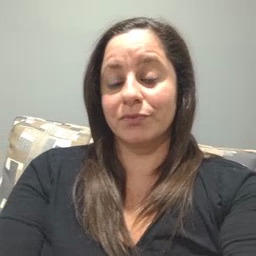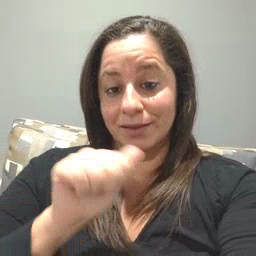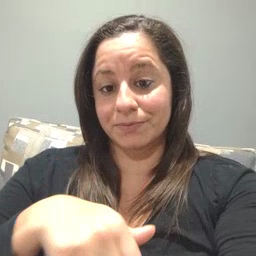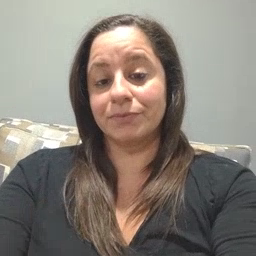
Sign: can